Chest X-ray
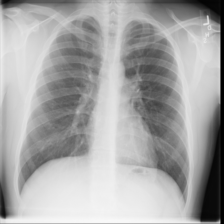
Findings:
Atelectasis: negative
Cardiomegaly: negative
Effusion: negative
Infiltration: negative
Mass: negative
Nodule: negative
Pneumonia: negative
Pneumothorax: negative
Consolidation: negative
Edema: negative
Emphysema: negative
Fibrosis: negative
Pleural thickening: negative
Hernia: negative